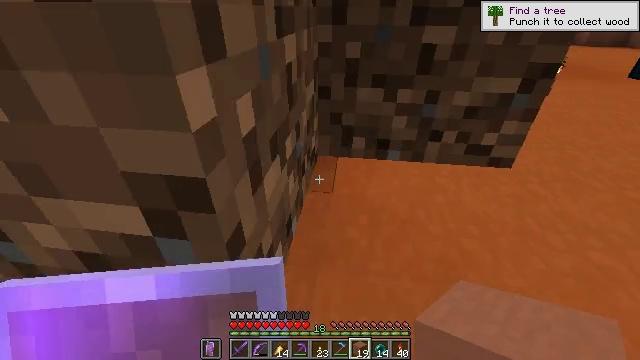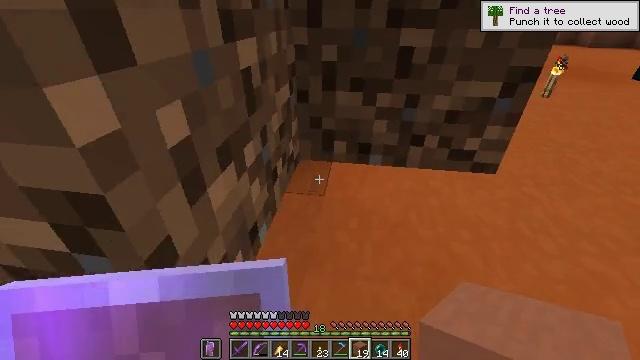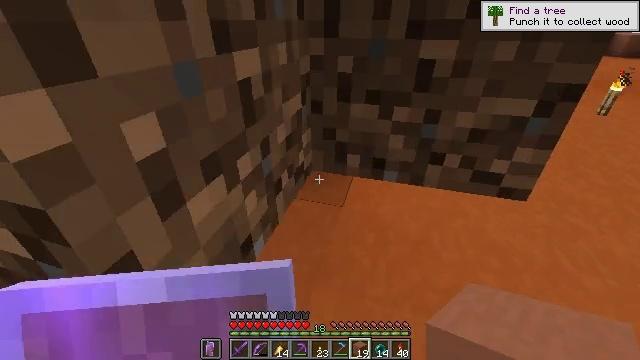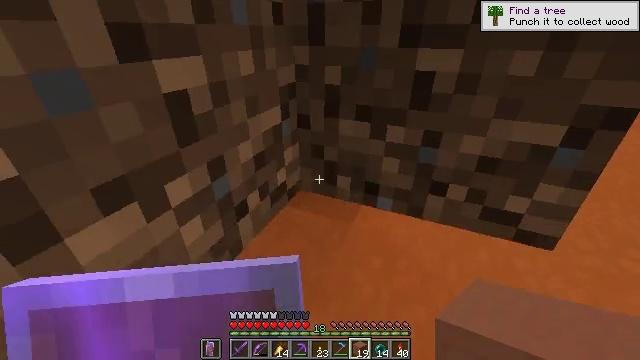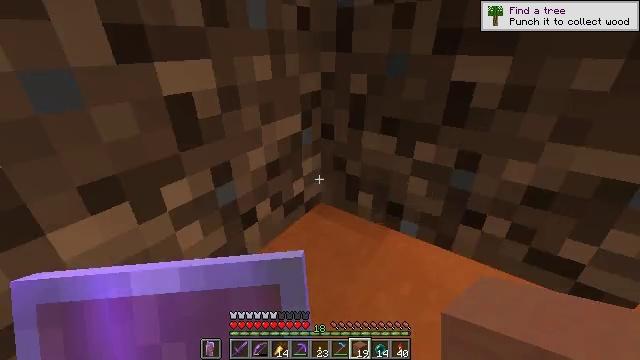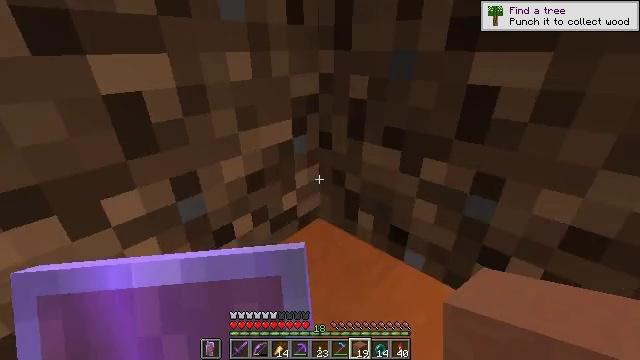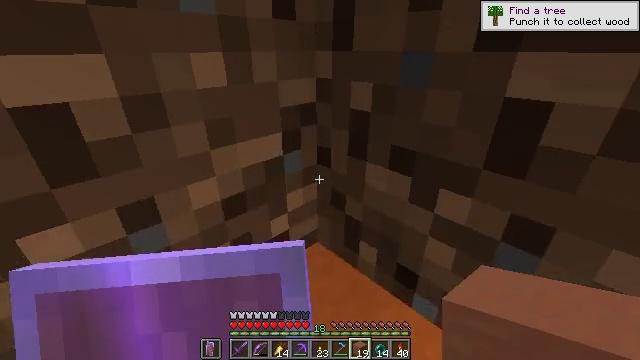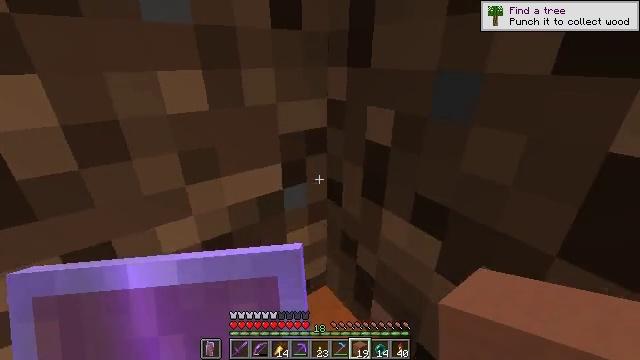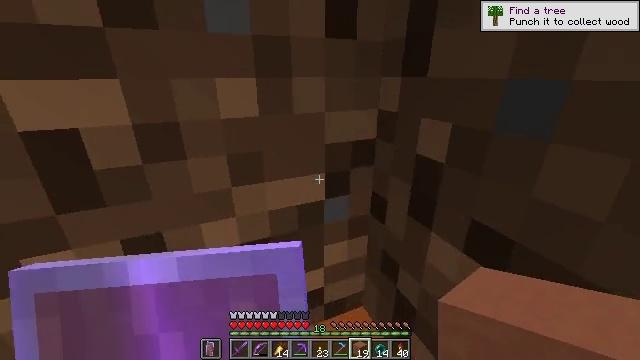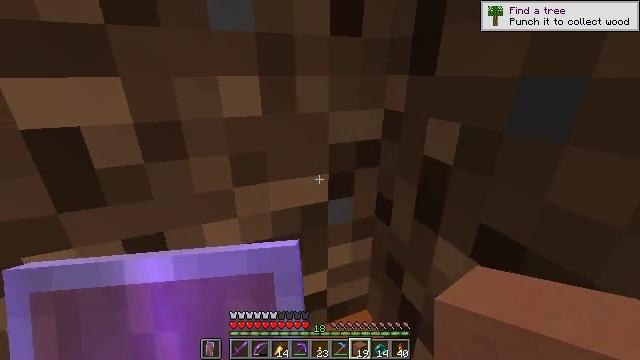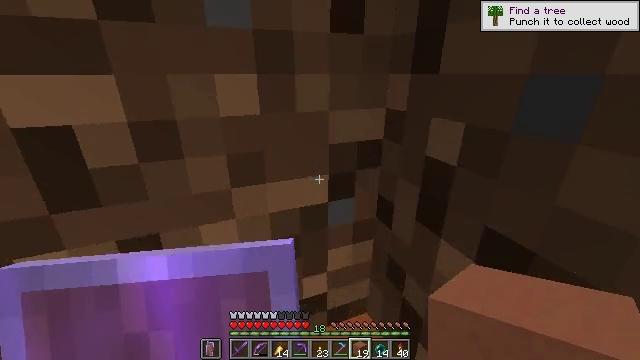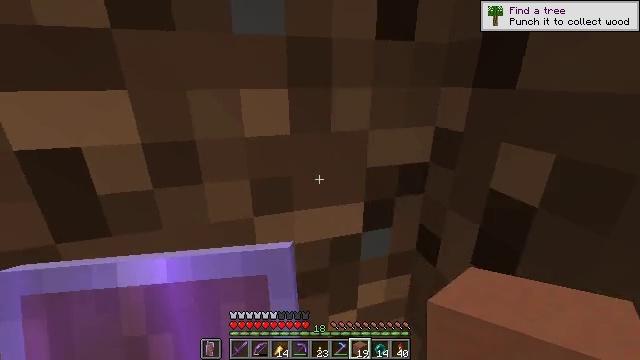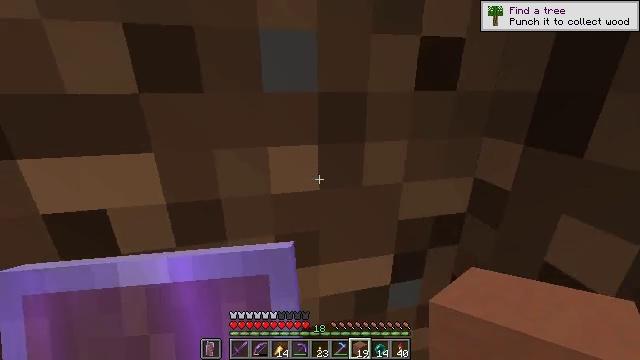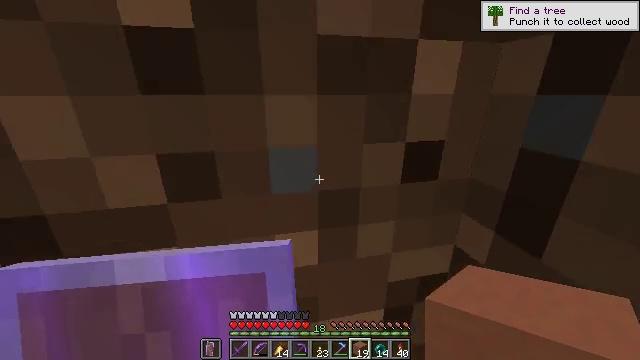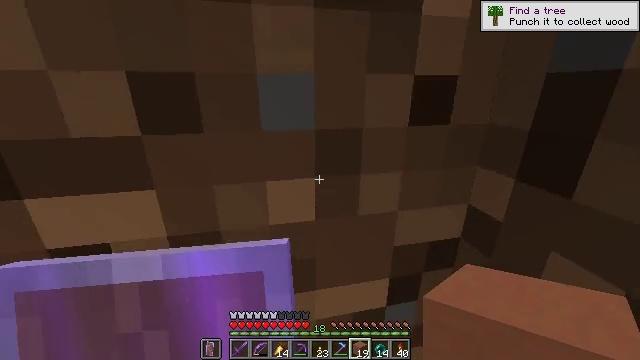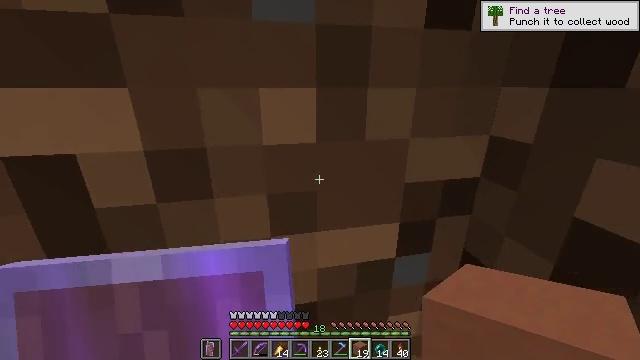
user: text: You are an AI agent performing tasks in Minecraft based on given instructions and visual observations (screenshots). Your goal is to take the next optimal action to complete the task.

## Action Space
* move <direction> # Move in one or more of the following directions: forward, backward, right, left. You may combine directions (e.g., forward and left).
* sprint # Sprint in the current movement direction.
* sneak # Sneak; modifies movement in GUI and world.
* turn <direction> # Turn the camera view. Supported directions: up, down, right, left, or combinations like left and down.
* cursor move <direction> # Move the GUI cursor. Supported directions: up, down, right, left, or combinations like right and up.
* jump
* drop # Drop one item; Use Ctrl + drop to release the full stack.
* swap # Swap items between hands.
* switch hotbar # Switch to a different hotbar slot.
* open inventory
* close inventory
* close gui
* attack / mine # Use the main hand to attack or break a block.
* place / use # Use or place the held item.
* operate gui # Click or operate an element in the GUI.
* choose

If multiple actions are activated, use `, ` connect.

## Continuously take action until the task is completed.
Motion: motion action
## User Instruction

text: Gather terracotta from the structure.
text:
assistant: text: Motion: move forward and move right
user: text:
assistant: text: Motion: move forward and move right, turn left and up
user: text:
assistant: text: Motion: move forward and move right, turn left and up
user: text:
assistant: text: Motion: move forward and move right, turn left and up
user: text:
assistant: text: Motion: move forward, turn left
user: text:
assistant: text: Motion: move forward, turn left
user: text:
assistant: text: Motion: turn left and up
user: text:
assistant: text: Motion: turn left and up
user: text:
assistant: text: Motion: turn left
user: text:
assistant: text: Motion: no_op
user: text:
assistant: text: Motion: move forward, sprint, turn left and up
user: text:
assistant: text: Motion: move forward, sprint, turn left, jump
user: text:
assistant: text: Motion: move forward, sprint, jump
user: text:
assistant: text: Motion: move forward, sprint, jump
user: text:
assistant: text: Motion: move forward, sprint, jump
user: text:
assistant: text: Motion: move forward, sprint, jump
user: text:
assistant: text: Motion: move forward, sprint, jump
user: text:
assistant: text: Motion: move forward, sprint
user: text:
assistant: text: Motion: move forward, sprint
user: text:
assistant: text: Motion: move forward, sprint
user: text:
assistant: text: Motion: move forward, sprint, jump
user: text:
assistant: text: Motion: move forward, sprint, jump
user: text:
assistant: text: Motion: move forward, sprint, jump
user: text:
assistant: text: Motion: move forward, sprint, jump
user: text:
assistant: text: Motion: move forward, sprint, jump
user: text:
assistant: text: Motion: move forward, sprint, jump
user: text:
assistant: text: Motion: move forward, sprint, jump
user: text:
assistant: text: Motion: no_op
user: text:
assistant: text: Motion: no_op
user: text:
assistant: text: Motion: move back